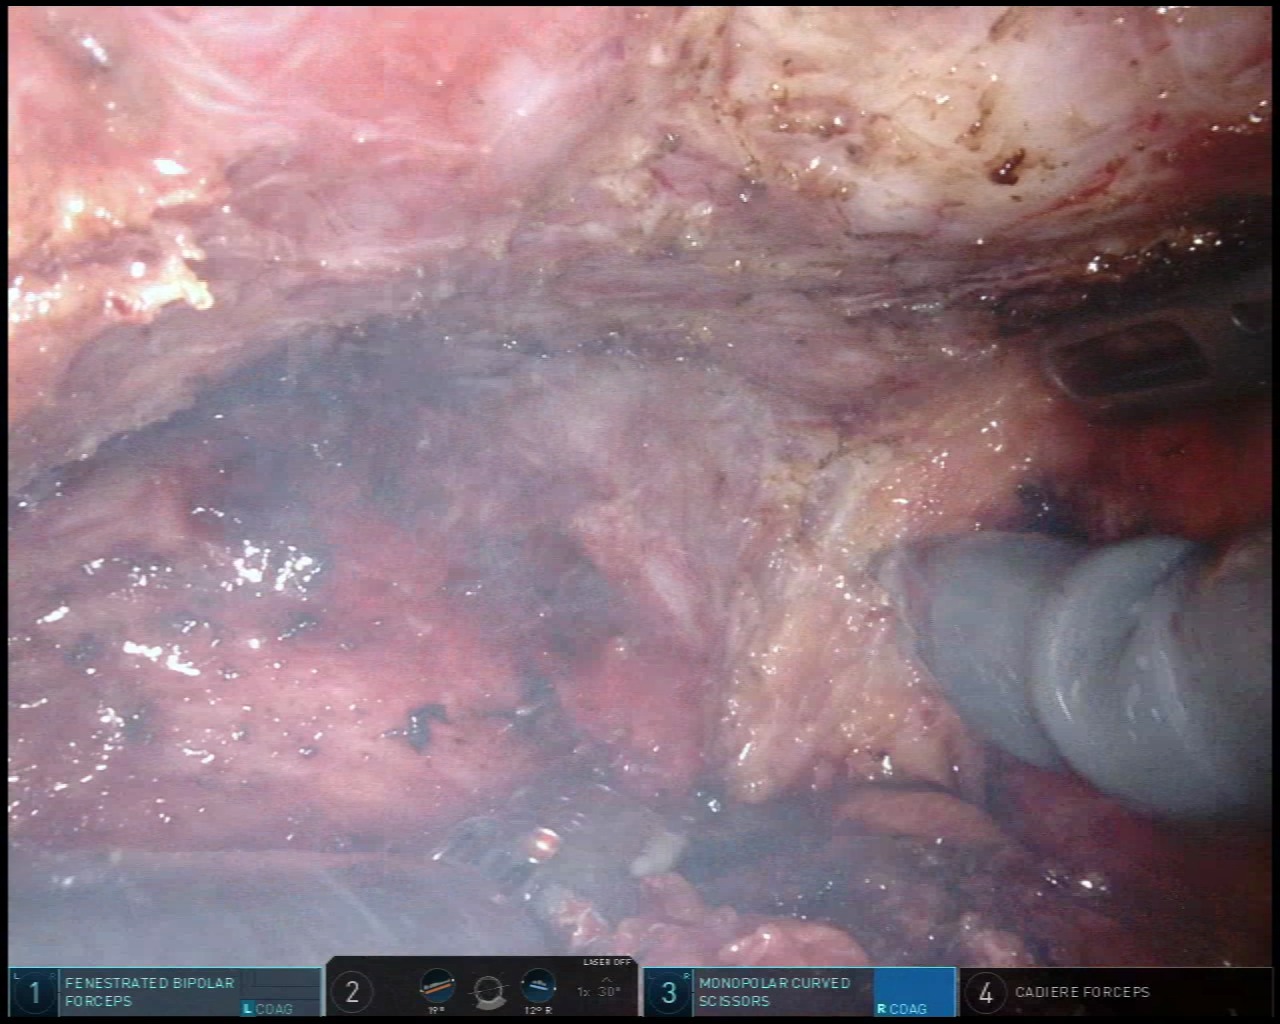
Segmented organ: vesicular_glands
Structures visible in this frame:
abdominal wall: no
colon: no
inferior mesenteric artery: no
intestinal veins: no
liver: no
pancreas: no
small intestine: no
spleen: no
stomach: no
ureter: no
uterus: no
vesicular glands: yes